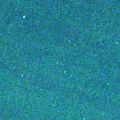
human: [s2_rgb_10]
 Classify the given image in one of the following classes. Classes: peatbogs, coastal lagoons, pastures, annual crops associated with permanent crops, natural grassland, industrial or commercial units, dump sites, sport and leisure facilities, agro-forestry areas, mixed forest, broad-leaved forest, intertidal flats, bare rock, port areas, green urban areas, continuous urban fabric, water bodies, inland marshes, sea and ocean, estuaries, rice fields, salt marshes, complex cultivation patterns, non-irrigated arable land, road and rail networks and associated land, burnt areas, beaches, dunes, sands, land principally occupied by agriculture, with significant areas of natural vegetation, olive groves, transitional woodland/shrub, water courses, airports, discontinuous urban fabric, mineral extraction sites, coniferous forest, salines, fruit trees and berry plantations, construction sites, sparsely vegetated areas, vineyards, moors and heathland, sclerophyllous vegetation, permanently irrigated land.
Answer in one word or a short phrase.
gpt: sea and ocean